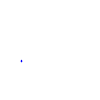
Particle: proton